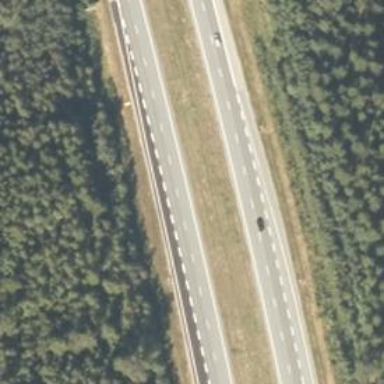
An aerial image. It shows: Motorway.